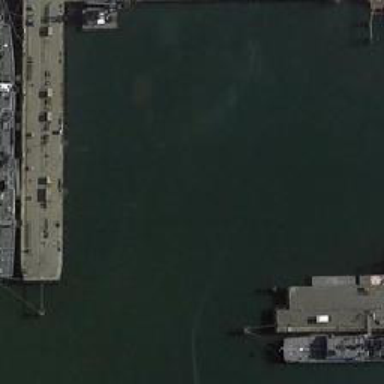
The grey boat is near the pier beside the rectangular port .